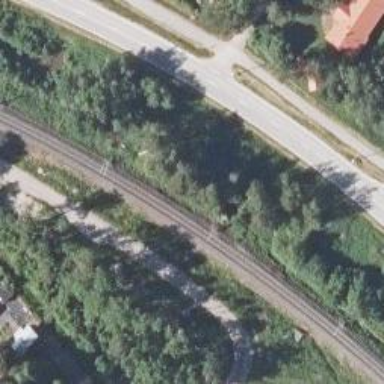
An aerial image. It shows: Railway with continuous electrified contact lines.